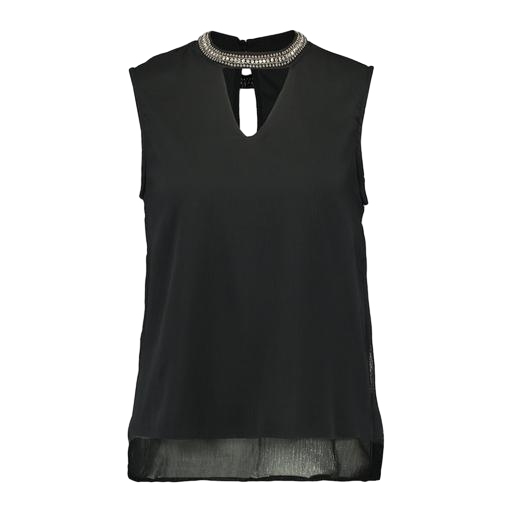
black sleeveless high-low top only macy, black petite high-low mock-neck top only macy, short-sleeve top only macy, white background